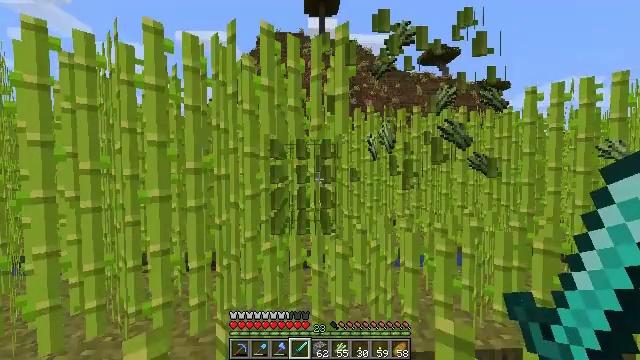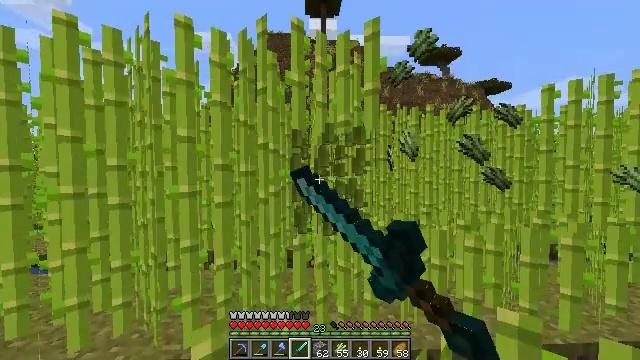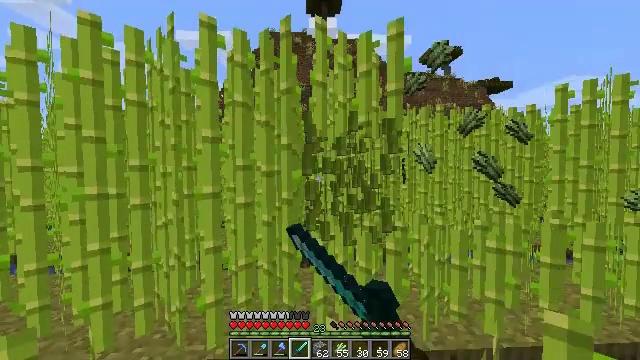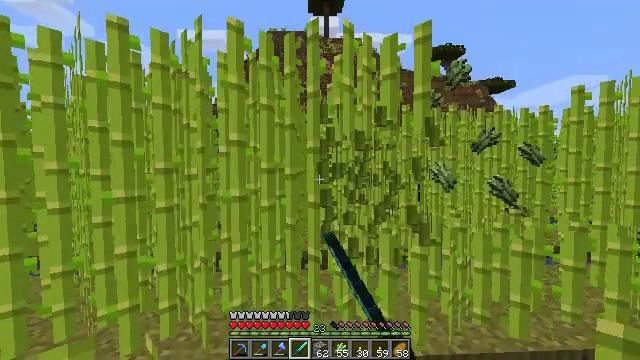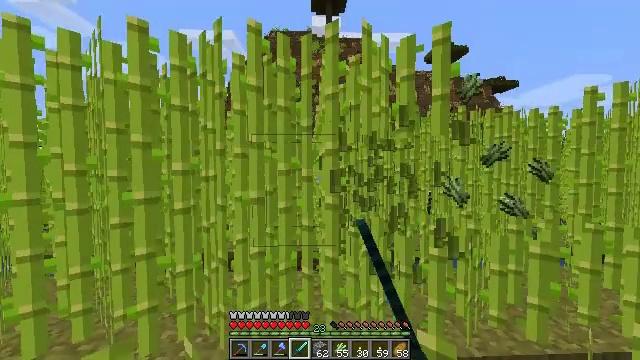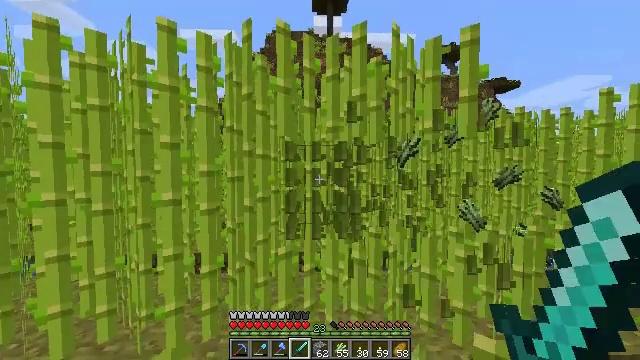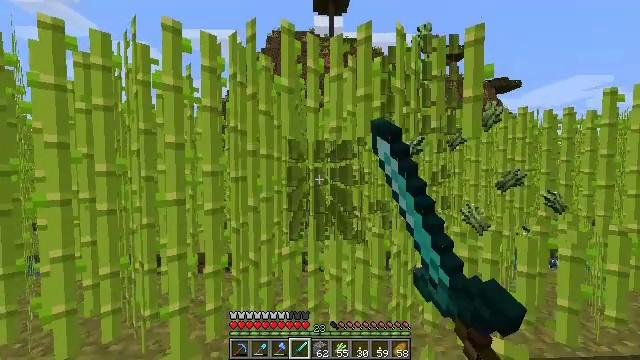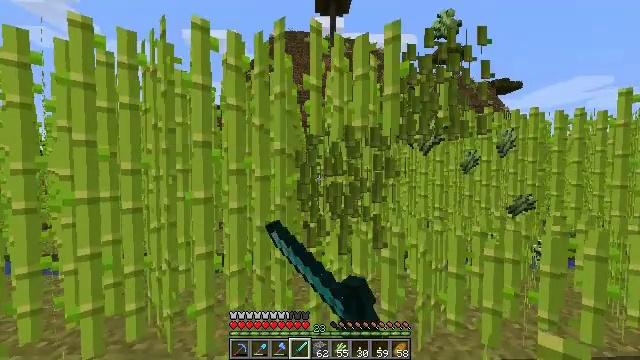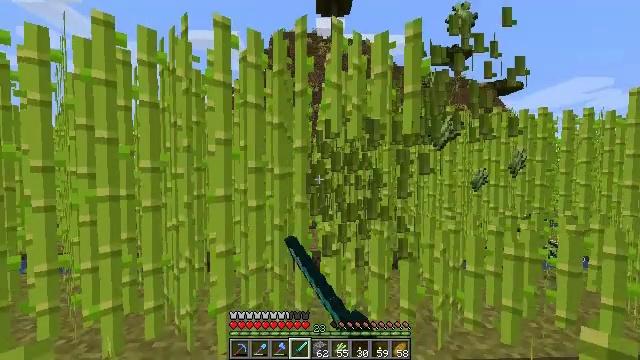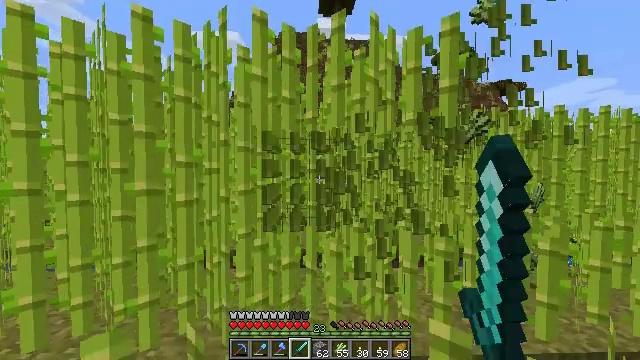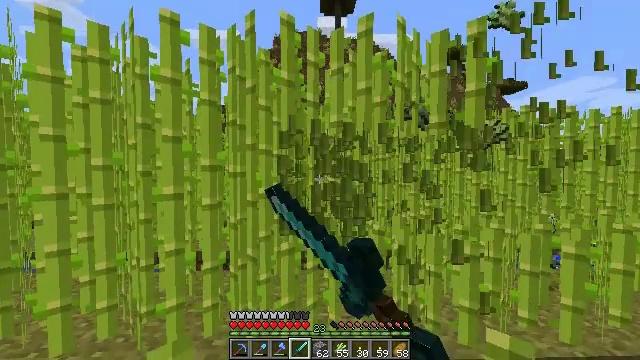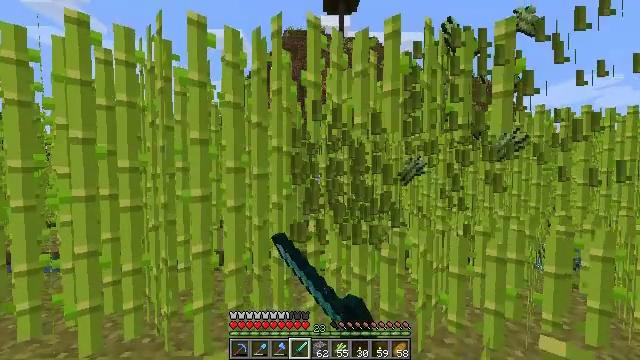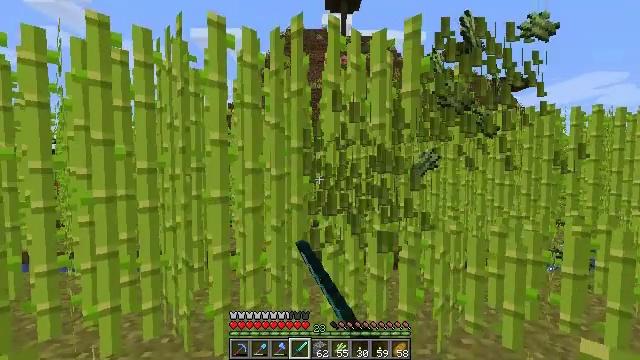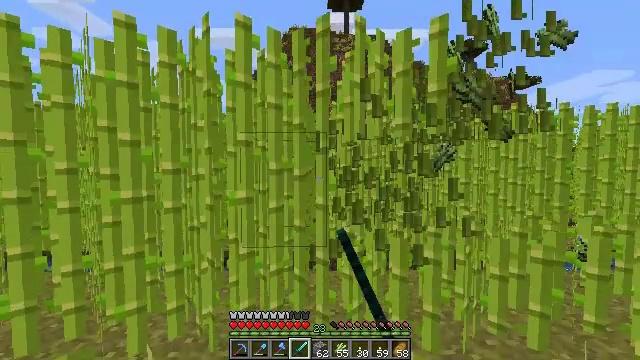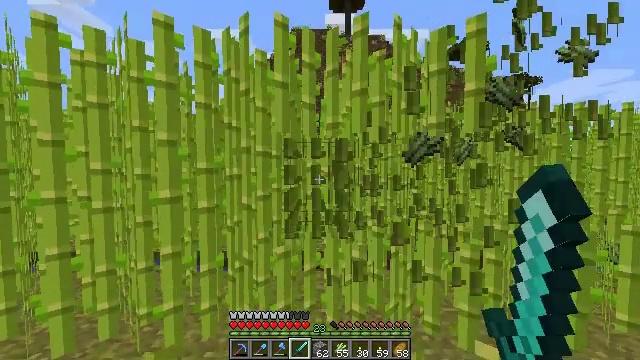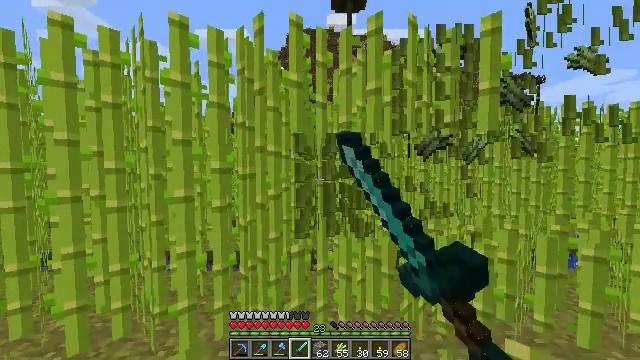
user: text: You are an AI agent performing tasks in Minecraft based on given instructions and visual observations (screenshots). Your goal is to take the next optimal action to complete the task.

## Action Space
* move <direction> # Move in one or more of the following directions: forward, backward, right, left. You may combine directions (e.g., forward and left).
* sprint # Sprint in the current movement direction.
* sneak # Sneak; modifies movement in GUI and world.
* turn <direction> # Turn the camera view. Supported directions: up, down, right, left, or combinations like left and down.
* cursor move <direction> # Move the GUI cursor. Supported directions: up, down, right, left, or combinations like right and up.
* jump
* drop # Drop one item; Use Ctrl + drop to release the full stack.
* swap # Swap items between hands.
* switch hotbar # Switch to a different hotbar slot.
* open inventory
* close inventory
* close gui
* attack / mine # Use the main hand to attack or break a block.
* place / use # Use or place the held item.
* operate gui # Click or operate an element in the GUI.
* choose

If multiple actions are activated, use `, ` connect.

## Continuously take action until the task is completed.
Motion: motion action
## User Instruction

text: Mine the sugar cane near rivers.
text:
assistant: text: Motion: move left, attack / mine
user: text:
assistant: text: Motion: move left, attack / mine
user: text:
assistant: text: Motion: move left, attack / mine
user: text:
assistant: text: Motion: move left, attack / mine
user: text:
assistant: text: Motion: move left, attack / mine
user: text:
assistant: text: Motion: move left, attack / mine
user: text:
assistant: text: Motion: move left, attack / mine
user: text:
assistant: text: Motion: move left, attack / mine
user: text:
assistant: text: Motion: move left, attack / mine
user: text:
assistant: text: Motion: move left, attack / mine
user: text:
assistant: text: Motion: move left, attack / mine
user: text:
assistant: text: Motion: move left, attack / mine
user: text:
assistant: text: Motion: move left, attack / mine
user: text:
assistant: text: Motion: move left, attack / mine
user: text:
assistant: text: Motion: move left, attack / mine
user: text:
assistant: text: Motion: move left, attack / mine
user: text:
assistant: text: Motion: move left, attack / mine
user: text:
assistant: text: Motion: move left, attack / mine
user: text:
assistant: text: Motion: move left, attack / mine
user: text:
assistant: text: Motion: move left, attack / mine
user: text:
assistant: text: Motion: move left, attack / mine
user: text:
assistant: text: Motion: move left, attack / mine
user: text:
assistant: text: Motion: move left, attack / mine
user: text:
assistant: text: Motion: move left, attack / mine
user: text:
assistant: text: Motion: move left, attack / mine
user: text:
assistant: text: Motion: move left, attack / mine
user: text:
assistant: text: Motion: move left, attack / mine
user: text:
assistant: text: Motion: move left, attack / mine
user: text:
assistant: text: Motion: move left, attack / mine
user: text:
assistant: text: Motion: move left, attack / mine